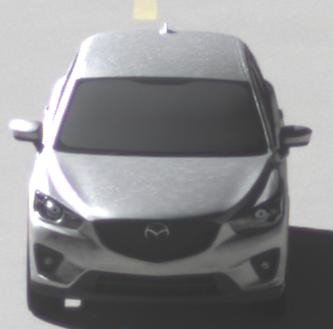
Make: Mazda
Model: CX-5 2.0 SKYACTIV-G 160
Detailed model: CX-5 (GH)
Model produced from: 2012/04
Model produced until: 2015/02
Doors: 5
Color: white
Road condition: dry road
Daytime: morning or afternoon
Contrast: high contrast